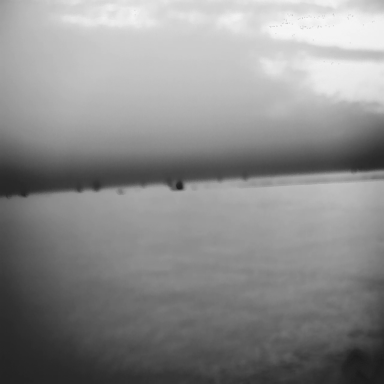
There are seven bulk_carriers in the infrared image.